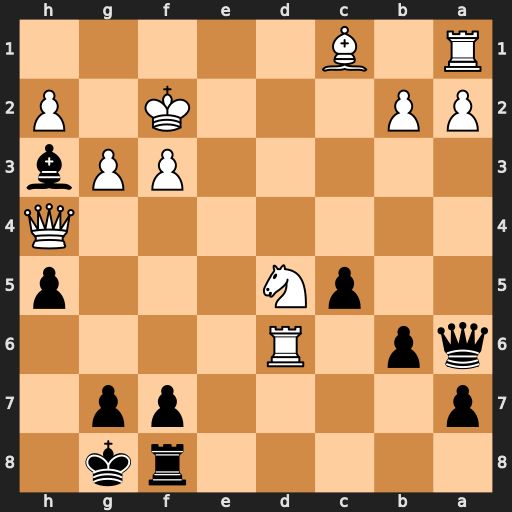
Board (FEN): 5rk1/p4pp1/qp1R4/2pN3p/7Q/5PPb/PP3K1P/R1B5
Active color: b
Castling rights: -
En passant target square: -
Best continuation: Qf1+ Ke3 Re8+